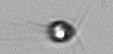
Label: Acanthoica_quattrospina